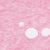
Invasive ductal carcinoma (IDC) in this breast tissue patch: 0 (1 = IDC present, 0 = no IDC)